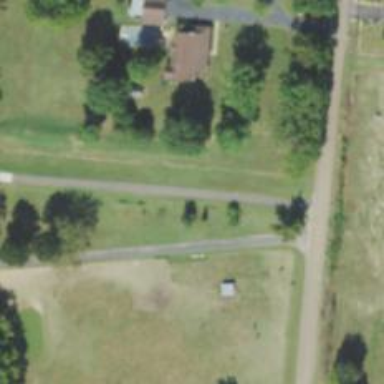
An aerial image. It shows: Driveway.